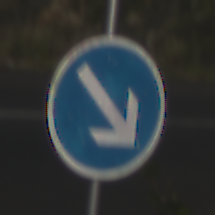
Verkehrszeichen: VorgeschriebeneVorbeifahrtRechts
Umgebung: Outdoor, RoadRail
Tageszeit: MorningAfternoon
Wetter: PartlyCloudy
Licht: Natural
Jahreszeit: NotSpecified
Kontrast: HighContrast